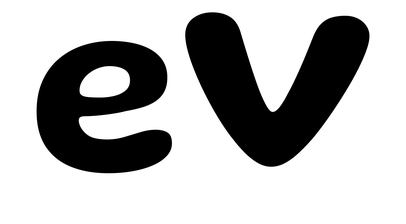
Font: Gluten_SemiBold